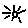
Label: sun